Question: When i click run button show this error in chrome console and don't alert anything
'''
POST http://mysite/gd/add.php 503 (Service Unavailable)
'''

index.php
'''
<html>
<head>
<script src="http://ajax.googleapis.com/ajax/libs/jquery/1.10.2/jquery.min.js"></script>
</head>
<body >
<script>
function go(){
$.ajax({ url: 'add.php',
data: {'q': ''},
type: 'post',
success: function(output) {
alert(output);}
});
}
</script>
<button onclick="go();">Run</button>
</body>
</html>
'''
add.php
'''
<?php echo "Hello"; ?>
'''
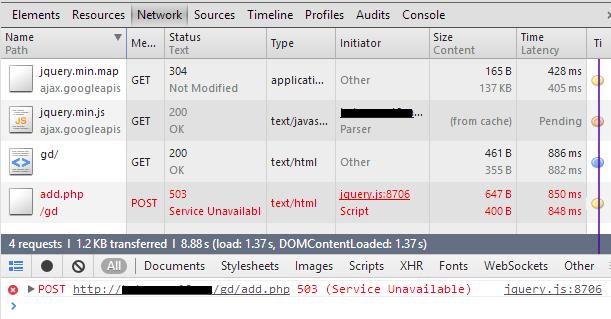
Answer: I have tried your code in local environment, it is working fine. The reason for 503 error because of the Web server (running the Web site) is currently unable to handle the HTTP request due to a temporary overloading or maintenance of the server. The implication is that this is a temporary condition which will be alleviated after some delay. Some servers in this state may also simply refuse the socket connection, in which case a different error may be generated because the socket creation timed out.
user2511140 : I add this code to show errors.my server is to busy and show error.i changed server and problem solved
'''
$.ajax({ url: 'add.php',
type: 'post',
data: {'q': ''},
success: function(output) {
alert(output);},
error: function (request, status, error) {
alert(request.responseText);},
});
}
'''